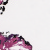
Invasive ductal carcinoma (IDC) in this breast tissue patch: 0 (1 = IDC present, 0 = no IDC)